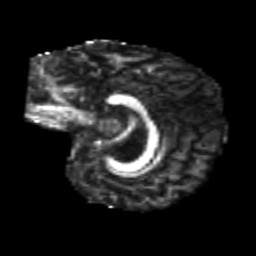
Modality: FA
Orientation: sagittal
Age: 22
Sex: female
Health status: healthy
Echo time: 0.074 s